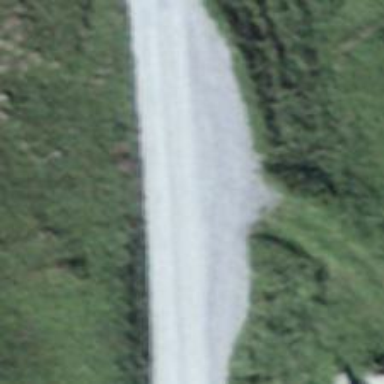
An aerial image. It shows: Passing place on the road.